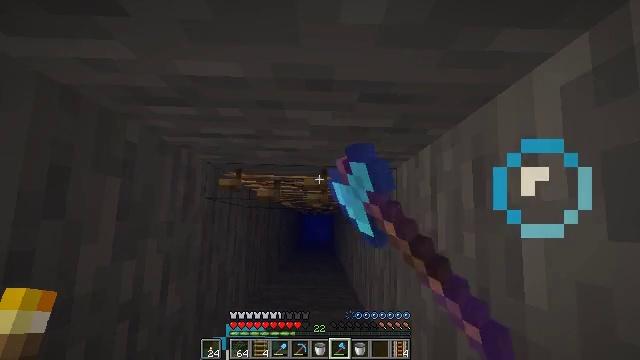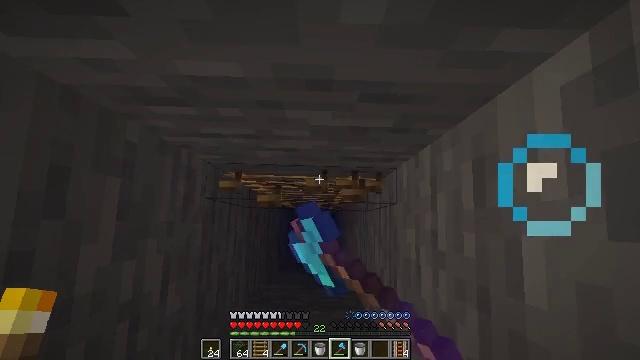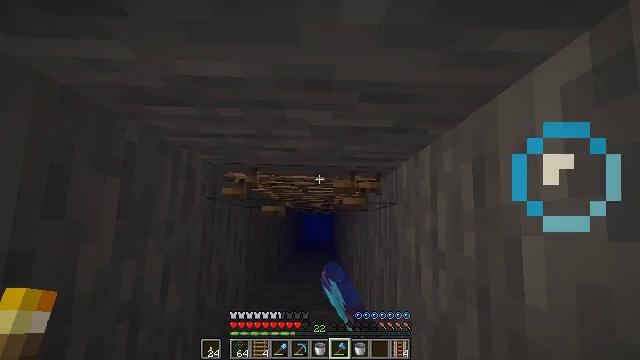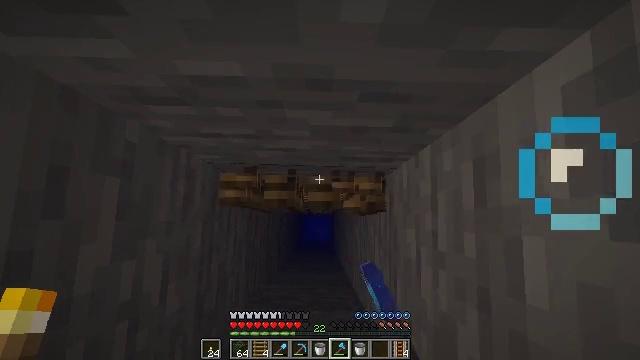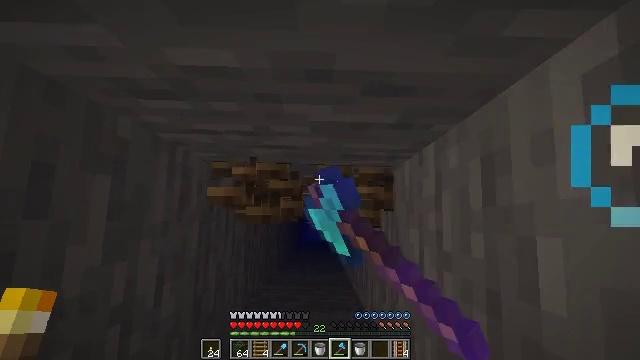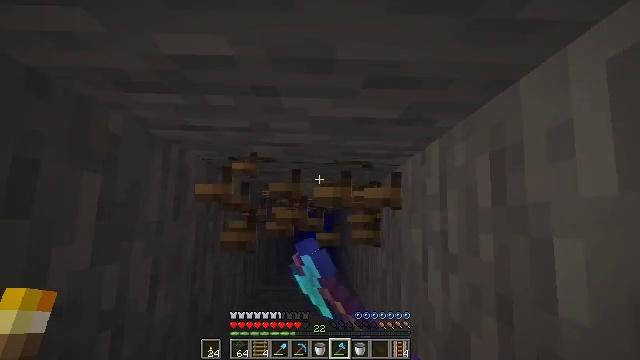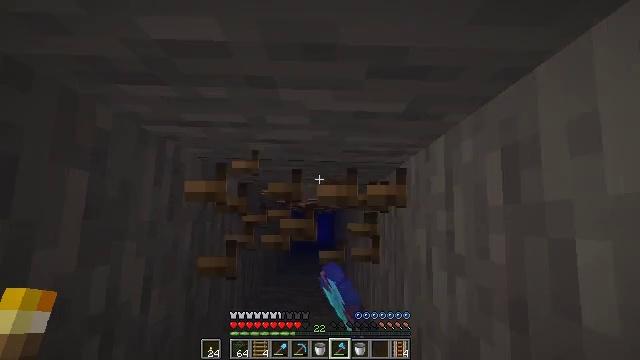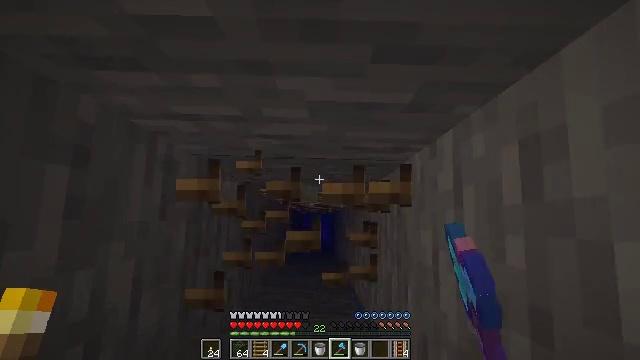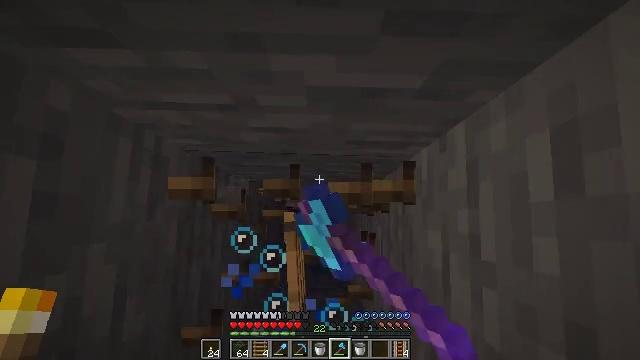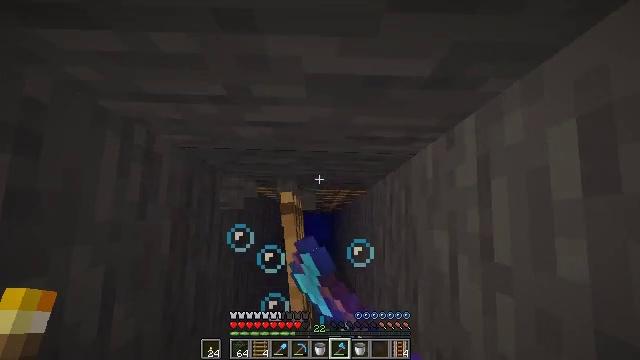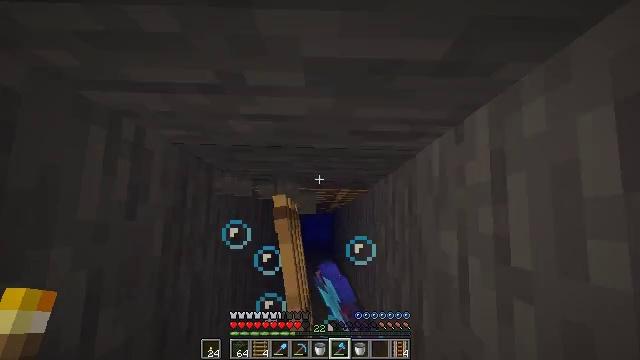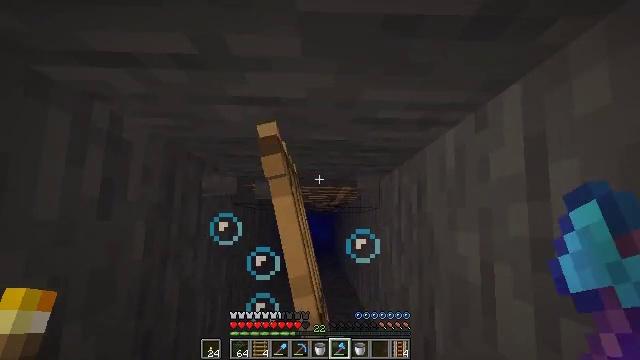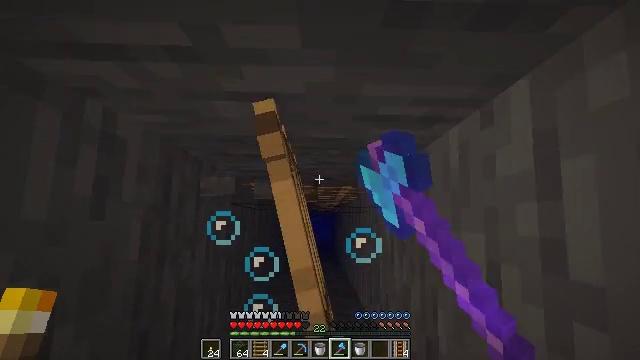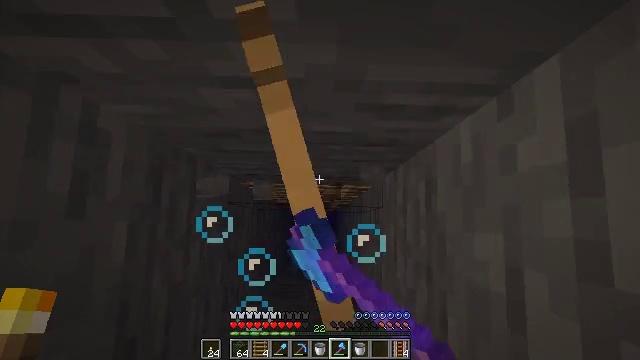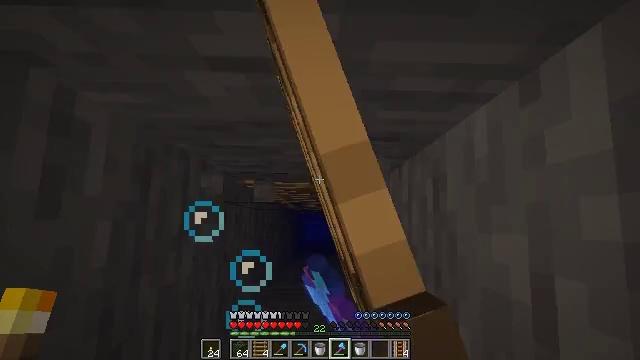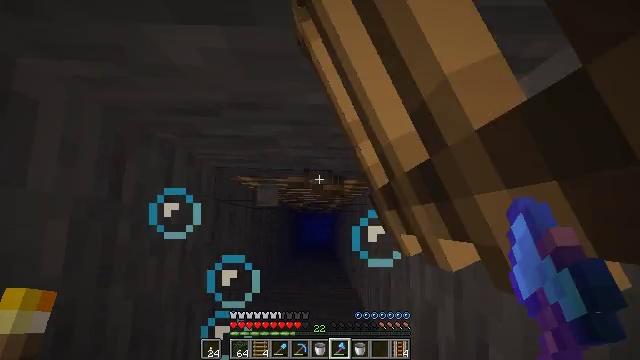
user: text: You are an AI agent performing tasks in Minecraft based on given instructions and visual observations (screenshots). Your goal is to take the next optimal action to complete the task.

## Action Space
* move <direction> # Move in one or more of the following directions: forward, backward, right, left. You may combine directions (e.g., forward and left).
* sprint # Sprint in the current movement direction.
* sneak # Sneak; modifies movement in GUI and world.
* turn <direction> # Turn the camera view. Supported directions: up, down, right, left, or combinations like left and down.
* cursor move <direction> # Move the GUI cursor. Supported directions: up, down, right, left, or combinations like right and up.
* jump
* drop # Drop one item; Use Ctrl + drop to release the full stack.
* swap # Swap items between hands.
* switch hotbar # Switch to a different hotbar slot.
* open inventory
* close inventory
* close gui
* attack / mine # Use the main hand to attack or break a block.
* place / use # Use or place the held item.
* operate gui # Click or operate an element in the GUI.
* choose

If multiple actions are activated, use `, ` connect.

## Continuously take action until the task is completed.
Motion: motion action
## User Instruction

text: Disassemble the ladder.
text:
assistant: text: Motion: attack / mine
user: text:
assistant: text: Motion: attack / mine
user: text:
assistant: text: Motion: attack / mine
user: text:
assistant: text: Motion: attack / mine
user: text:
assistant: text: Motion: attack / mine
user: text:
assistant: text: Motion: attack / mine
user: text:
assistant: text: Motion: attack / mine
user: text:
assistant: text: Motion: attack / mine
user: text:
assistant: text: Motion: attack / mine
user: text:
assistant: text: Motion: attack / mine
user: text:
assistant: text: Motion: attack / mine
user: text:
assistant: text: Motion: attack / mine
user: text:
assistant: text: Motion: attack / mine
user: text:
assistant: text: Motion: attack / mine
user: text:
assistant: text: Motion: attack / mine
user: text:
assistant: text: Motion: attack / mine
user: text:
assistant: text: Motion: attack / mine
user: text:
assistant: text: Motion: attack / mine
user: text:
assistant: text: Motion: attack / mine
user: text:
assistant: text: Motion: attack / mine
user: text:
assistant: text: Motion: attack / mine
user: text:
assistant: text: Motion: attack / mine
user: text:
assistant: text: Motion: attack / mine
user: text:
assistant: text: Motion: attack / mine
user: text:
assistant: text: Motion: attack / mine
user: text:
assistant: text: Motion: attack / mine
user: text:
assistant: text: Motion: attack / mine
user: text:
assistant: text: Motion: attack / mine
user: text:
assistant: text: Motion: attack / mine
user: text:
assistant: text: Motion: attack / mine